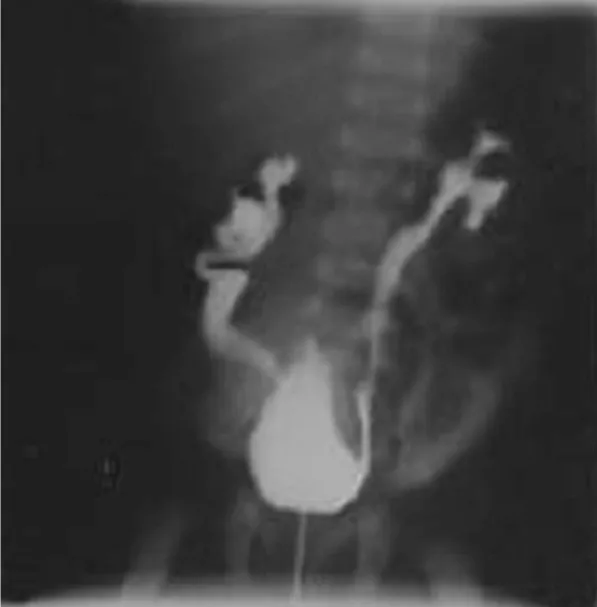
CUM imaging: IV. grade bilateral VUR.
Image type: radiology (x_ray)